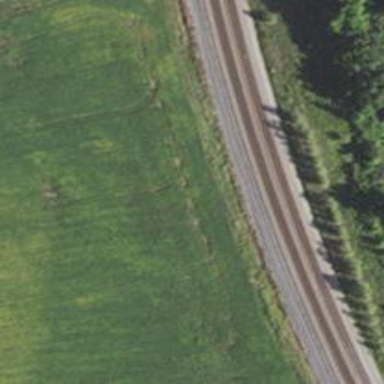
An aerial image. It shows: Railway siding for service.